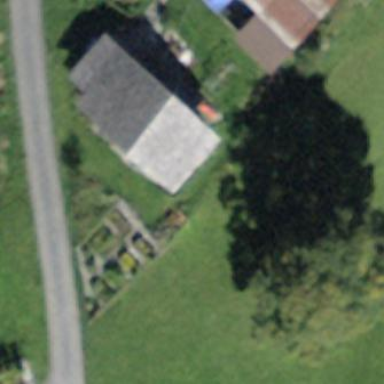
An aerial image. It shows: Barn.